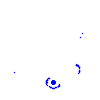
Particle: kaon